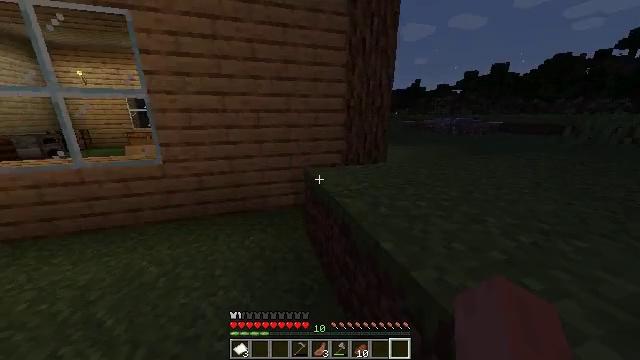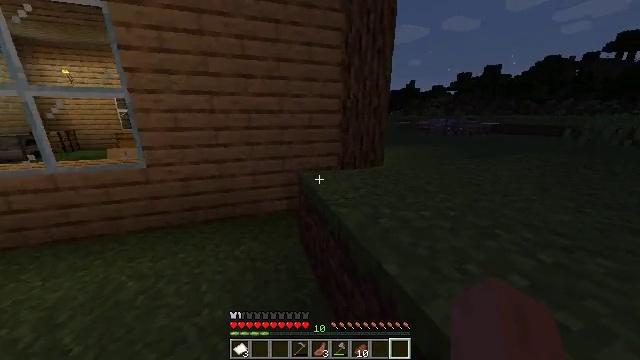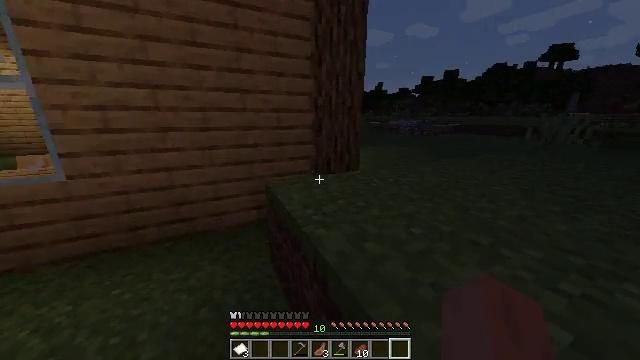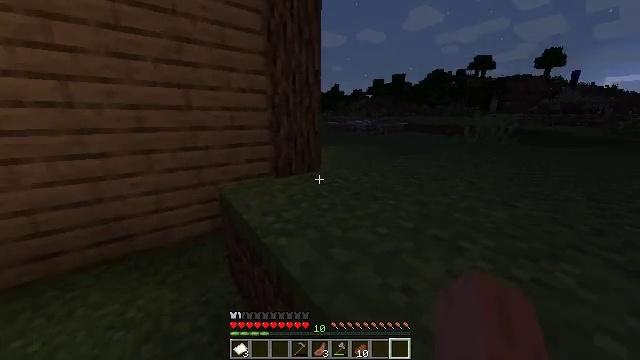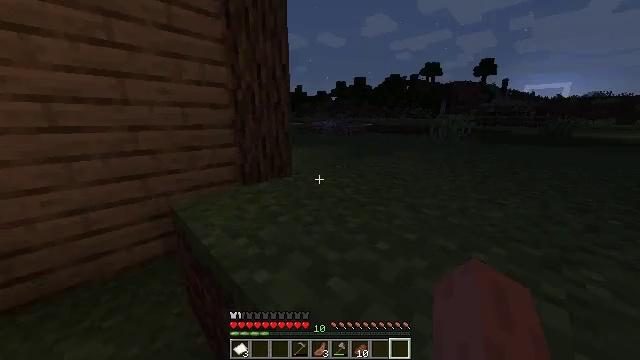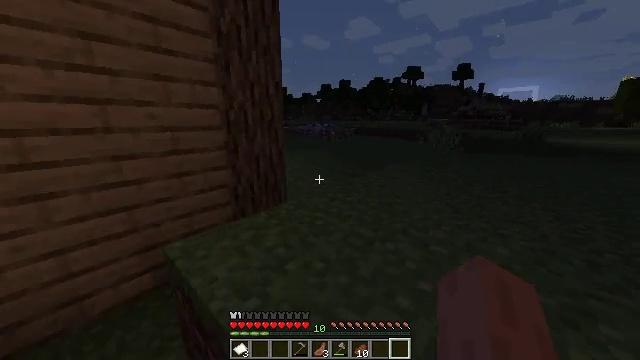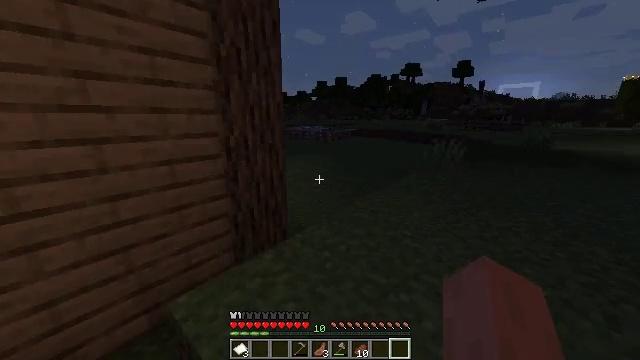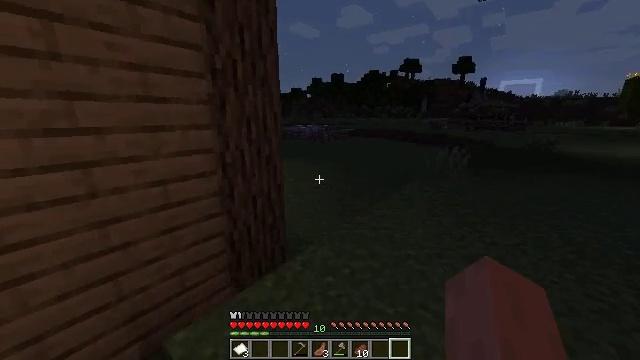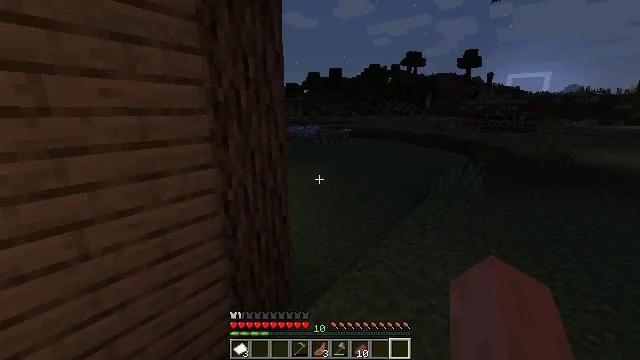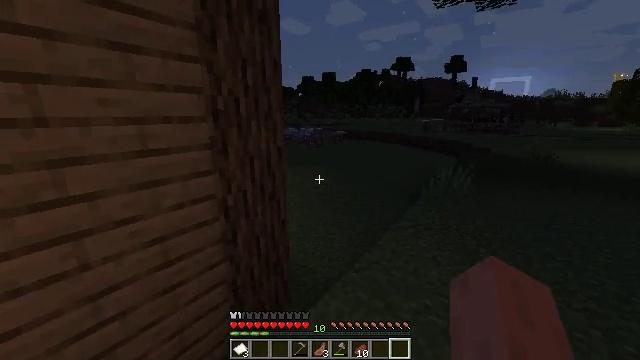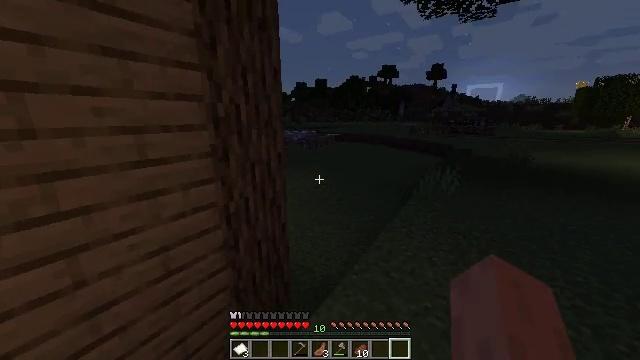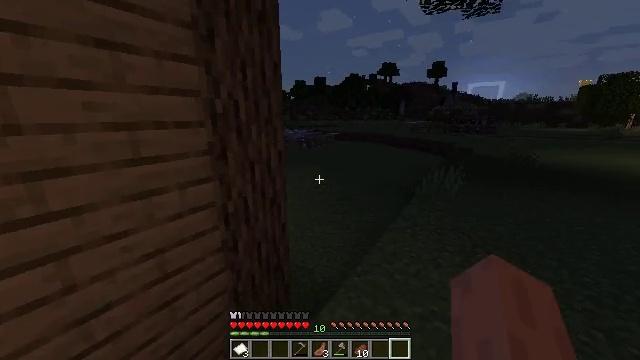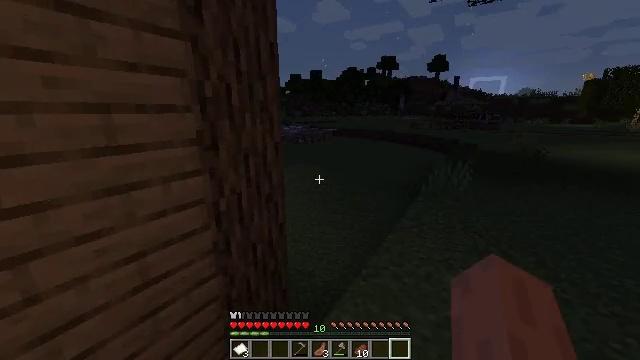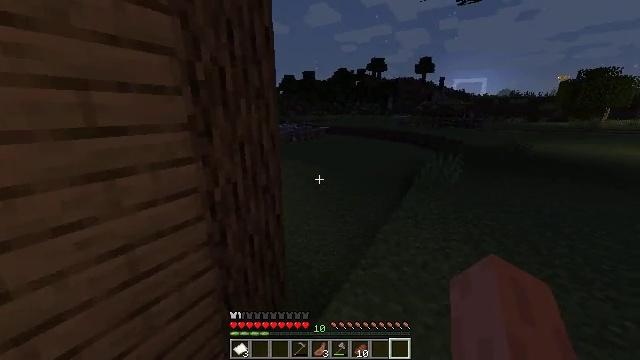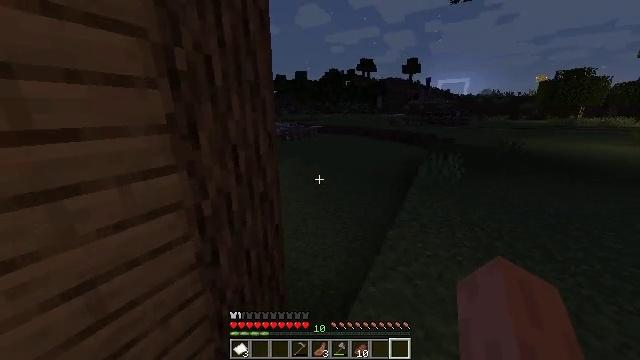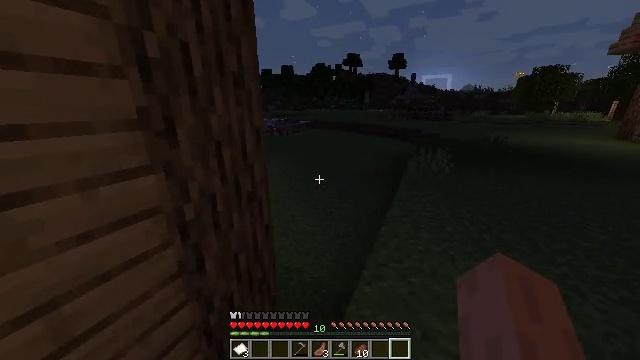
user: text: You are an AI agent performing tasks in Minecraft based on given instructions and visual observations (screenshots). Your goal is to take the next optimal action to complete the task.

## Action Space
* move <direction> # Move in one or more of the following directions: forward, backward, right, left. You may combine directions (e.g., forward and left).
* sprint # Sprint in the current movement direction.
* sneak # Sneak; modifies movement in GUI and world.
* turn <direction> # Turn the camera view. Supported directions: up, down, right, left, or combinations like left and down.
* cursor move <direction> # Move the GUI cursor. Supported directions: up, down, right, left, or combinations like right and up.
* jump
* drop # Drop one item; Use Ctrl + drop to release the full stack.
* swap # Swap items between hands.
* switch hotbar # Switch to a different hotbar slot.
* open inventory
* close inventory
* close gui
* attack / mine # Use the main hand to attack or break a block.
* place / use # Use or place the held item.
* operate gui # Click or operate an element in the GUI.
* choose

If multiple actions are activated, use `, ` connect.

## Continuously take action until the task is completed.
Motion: motion action
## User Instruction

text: Craft a cartography table.
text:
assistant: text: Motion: move forward, sprint, turn right
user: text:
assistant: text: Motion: move forward, sprint, turn right
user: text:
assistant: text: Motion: move forward, sprint, turn right
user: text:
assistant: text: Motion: move forward, sprint, turn right
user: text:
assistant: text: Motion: move forward, sprint, turn right, jump
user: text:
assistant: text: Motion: move forward, sprint, turn right, jump
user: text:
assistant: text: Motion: move forward, sprint, turn right, jump
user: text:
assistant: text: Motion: move forward, sprint, jump
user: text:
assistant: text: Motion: move forward, sprint, turn right, jump
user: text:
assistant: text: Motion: move forward, sprint, turn right
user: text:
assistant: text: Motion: move forward, sprint
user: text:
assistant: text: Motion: move forward, sprint
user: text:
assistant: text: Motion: move forward, sprint, turn right
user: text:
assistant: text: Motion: move forward, sprint, turn right
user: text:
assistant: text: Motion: move forward, sprint, turn right and down
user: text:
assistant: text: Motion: move forward, sprint
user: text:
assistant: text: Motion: move forward, sprint, turn right
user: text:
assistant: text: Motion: move forward, sprint
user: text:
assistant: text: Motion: move forward, sprint
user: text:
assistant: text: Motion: move forward, sprint
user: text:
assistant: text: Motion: move forward, sprint
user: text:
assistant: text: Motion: move forward, sprint, turn left
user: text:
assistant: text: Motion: move forward, sprint, turn left
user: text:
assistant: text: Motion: move forward, sprint, turn left
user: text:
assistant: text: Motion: move forward, sprint, turn left and up
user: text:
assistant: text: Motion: move forward, sprint, turn left
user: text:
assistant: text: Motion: move forward, sprint, turn left
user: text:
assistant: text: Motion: move forward, sprint, turn left
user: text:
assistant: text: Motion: move forward, sprint, turn left
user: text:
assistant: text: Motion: move forward, sprint, turn left